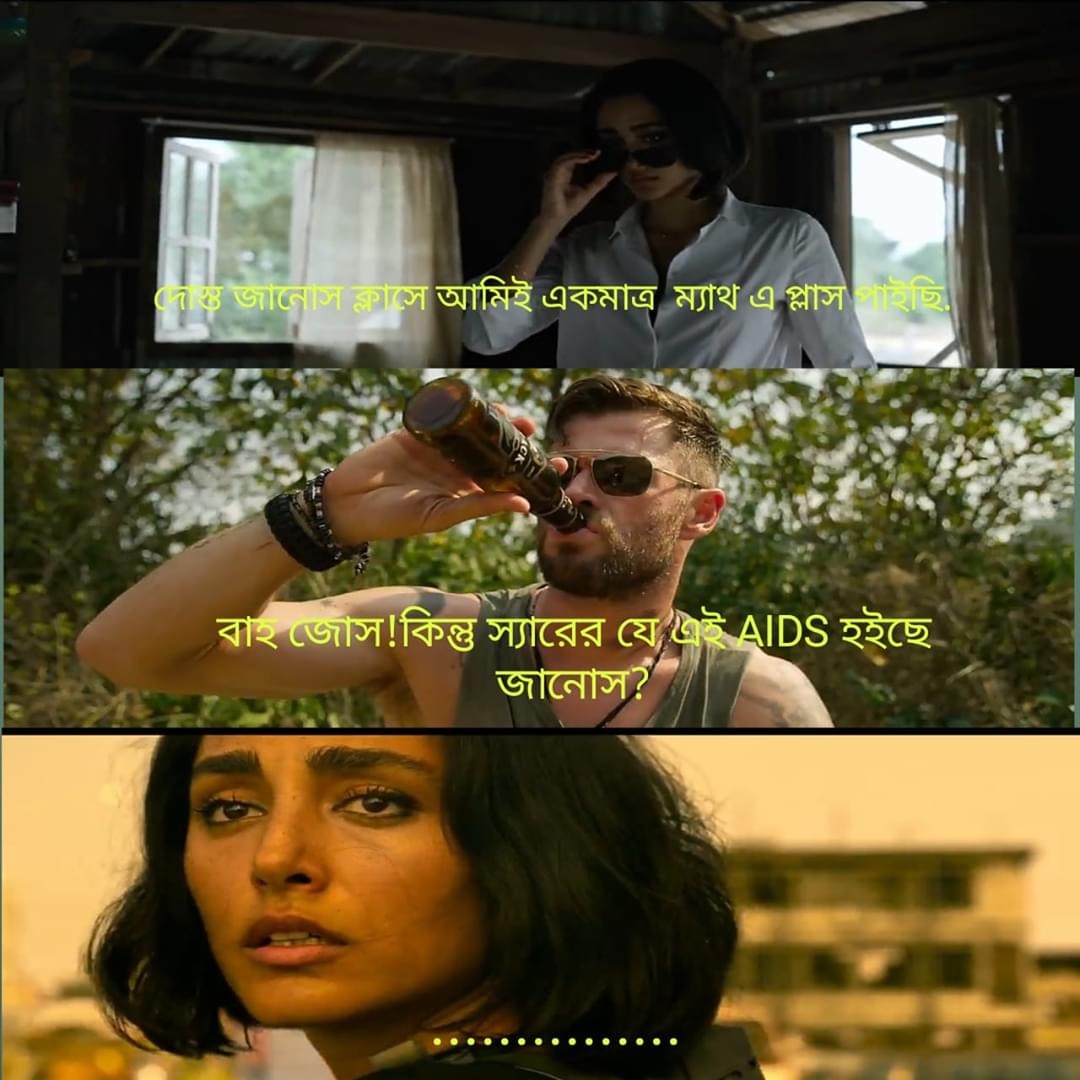
Caption: দোস্ত জানোস ক্লাসে আমিই একমাত্র ম্যাথ এ প্লাস পাইছি    বাহ জোস! কিন্তু স্যারের যে এই AIDS হইছে জানোস?
Label: hate